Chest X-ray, PA view. Patient: 36 years old, sex M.
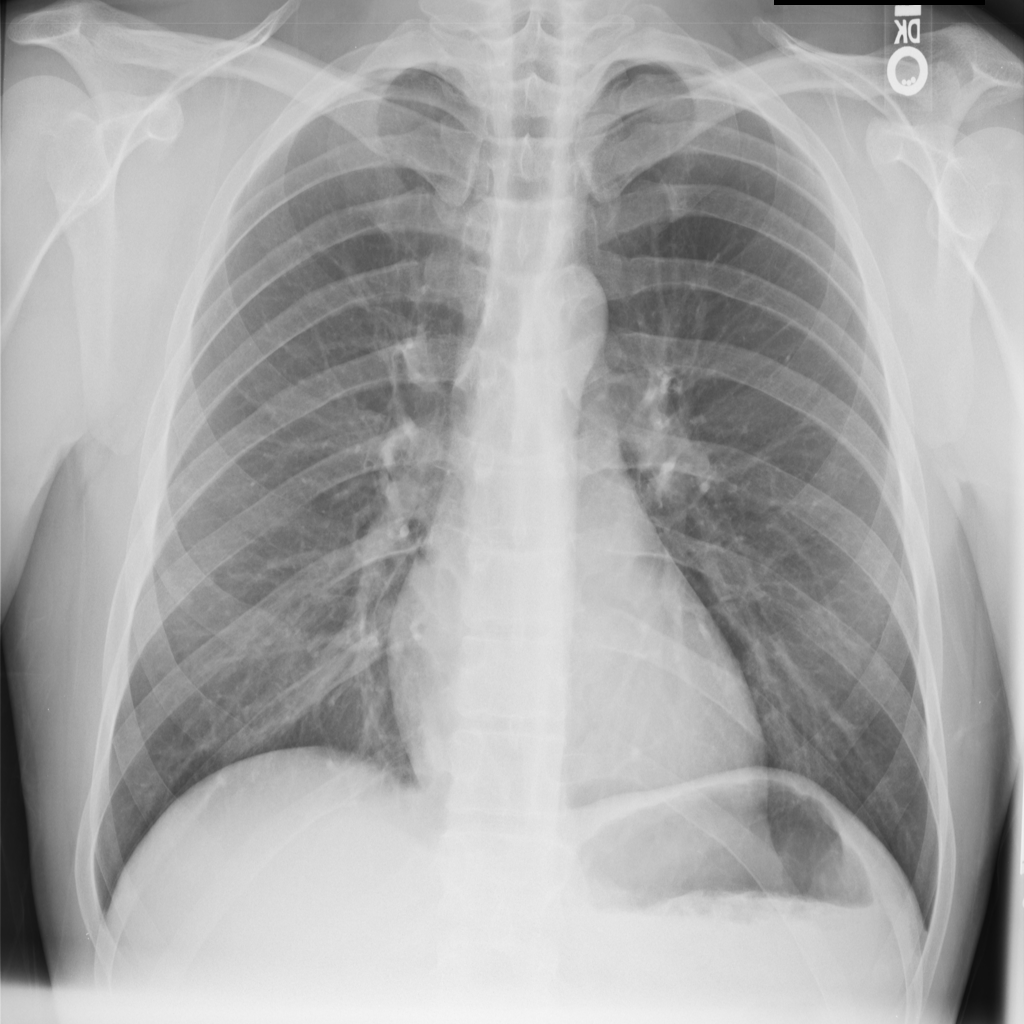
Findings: No Finding